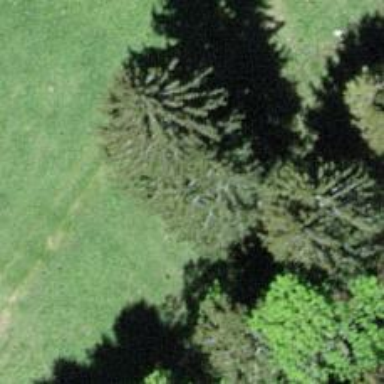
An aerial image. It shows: Needle-leaved tree in nature.